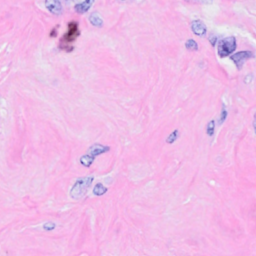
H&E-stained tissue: Breast